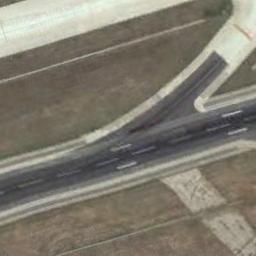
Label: runway